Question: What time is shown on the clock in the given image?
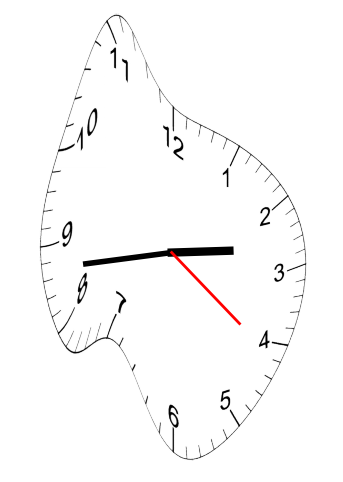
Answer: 02:43:21